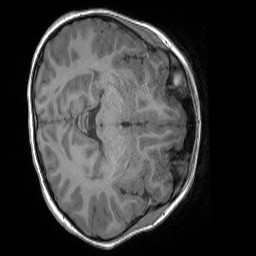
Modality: T1w
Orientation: axial
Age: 7
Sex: female
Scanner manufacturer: siemens
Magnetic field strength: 3 T
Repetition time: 1.65 s
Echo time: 0.00203 s